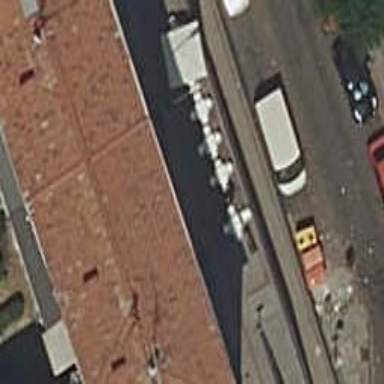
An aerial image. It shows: Hardware shop.